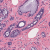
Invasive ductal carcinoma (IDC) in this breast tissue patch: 0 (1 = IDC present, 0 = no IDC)